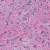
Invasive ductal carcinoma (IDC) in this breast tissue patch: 1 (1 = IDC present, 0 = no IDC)